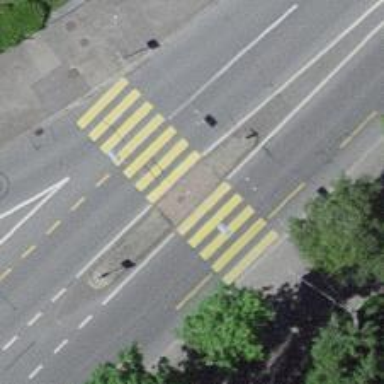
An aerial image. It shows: Uncontrolled crossing with pedestrian island.